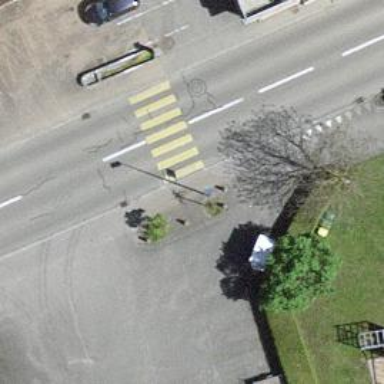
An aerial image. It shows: Marked crossing on the road.